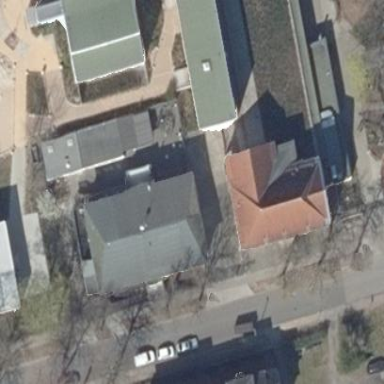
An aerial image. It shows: Dormitory building.